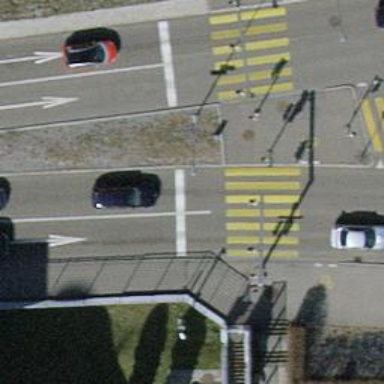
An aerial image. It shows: Traffic calming island.